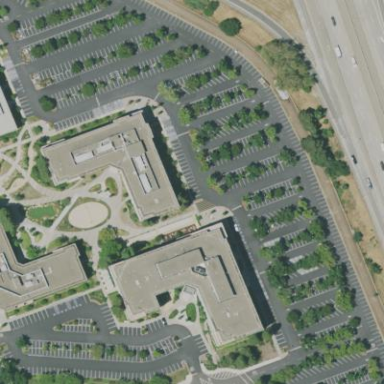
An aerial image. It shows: Commercial building.